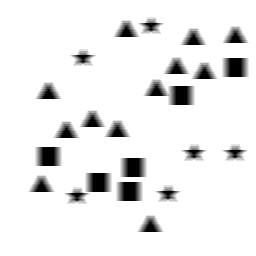
Squares: 6
Triangles: 12
Stars: 6
Total shapes: 24